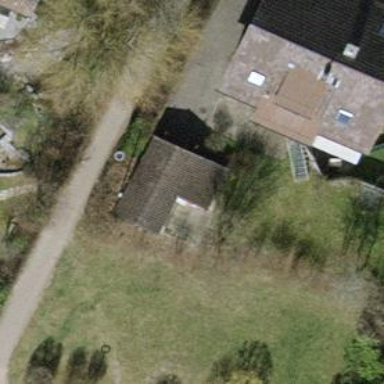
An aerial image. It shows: Garage building.